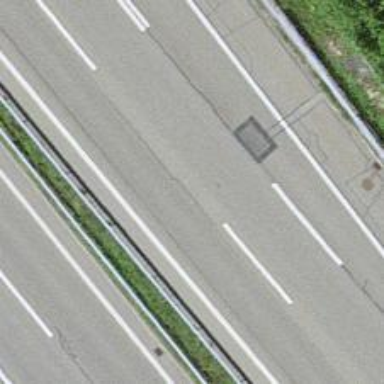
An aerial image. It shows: Motorway junction.